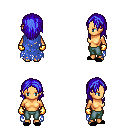
a pixel art fantasy rpg character, female body template, human, tanned skin, blue tattered cape, teal pants, blue long hairstyle, gold gloves, black slippers, four views (front, back, left, right), 2x2 character sprite sheet, small pixel art, hard edges, no anti-aliasing